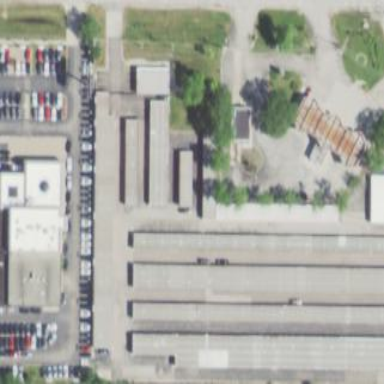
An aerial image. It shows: Storage rental shop affiliated with Public Storage as per the Wikipedia brand.